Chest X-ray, AP view. Patient: 59 years old, sex M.
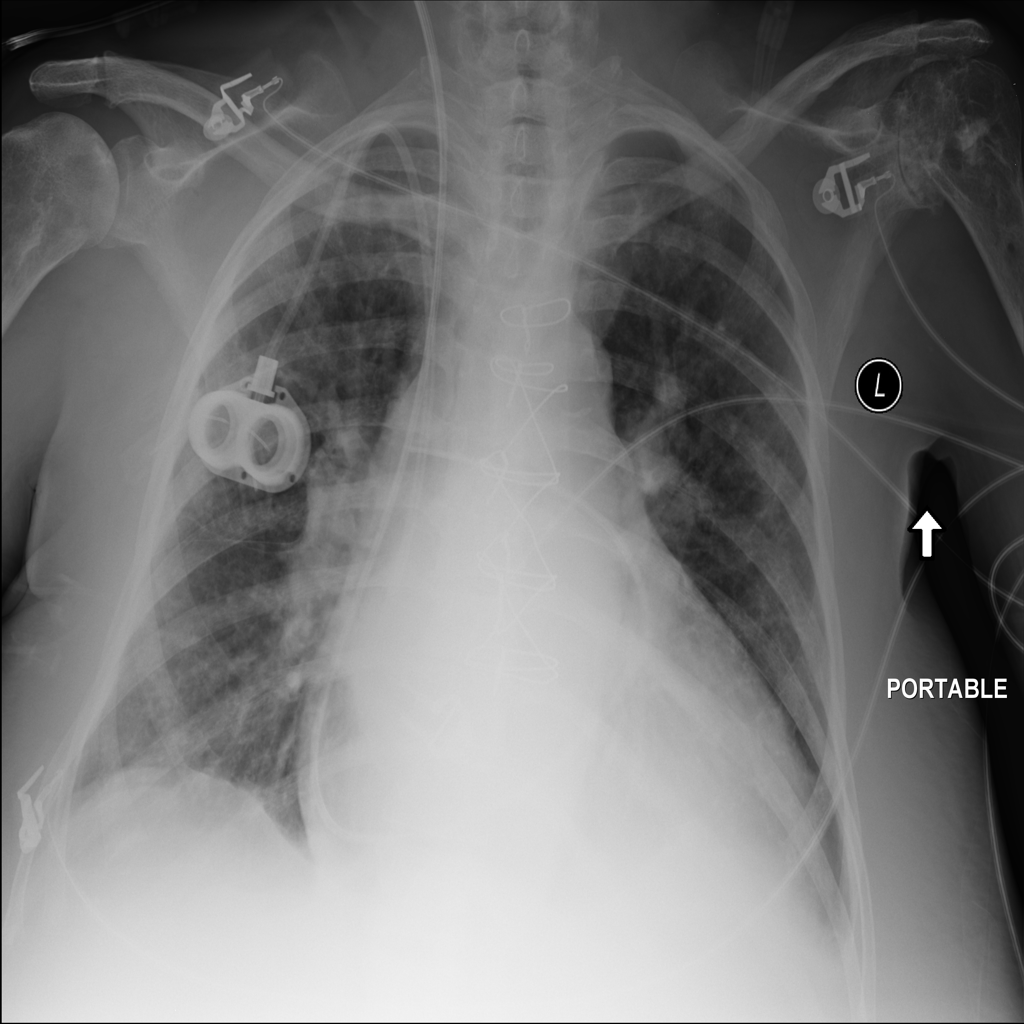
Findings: Cardiomegaly